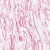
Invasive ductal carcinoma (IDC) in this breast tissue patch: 0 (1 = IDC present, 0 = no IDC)